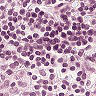
Metastatic tissue present: no